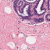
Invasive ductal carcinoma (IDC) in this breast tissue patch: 0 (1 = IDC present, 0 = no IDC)